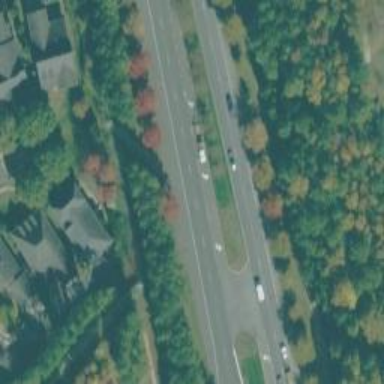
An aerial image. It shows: Trunk highway.